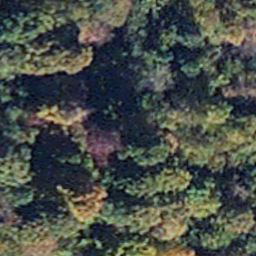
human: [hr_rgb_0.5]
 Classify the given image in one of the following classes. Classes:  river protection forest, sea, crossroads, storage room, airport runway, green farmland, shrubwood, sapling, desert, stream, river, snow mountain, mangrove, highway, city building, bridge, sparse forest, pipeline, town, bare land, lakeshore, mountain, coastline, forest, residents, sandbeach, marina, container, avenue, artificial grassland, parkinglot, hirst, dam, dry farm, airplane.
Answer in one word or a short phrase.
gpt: mangrove